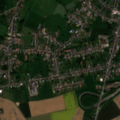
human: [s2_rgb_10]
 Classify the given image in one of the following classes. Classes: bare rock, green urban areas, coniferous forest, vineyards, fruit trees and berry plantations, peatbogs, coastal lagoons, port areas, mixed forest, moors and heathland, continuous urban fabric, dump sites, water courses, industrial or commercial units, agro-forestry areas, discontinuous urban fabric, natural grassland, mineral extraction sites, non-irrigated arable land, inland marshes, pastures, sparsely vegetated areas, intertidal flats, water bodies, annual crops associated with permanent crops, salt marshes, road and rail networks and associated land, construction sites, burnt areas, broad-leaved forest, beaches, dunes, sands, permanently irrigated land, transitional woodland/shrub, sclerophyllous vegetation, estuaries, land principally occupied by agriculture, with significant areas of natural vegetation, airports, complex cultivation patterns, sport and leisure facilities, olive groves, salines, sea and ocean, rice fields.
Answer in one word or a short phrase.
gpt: discontinuous urban fabric, non-irrigated arable land, complex cultivation patterns, broad-leaved forest